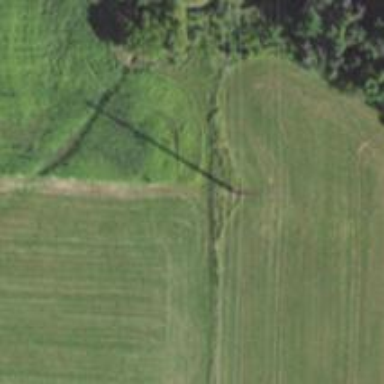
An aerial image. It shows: Power tower.